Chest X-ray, PA view. Patient: 34 years old, sex F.
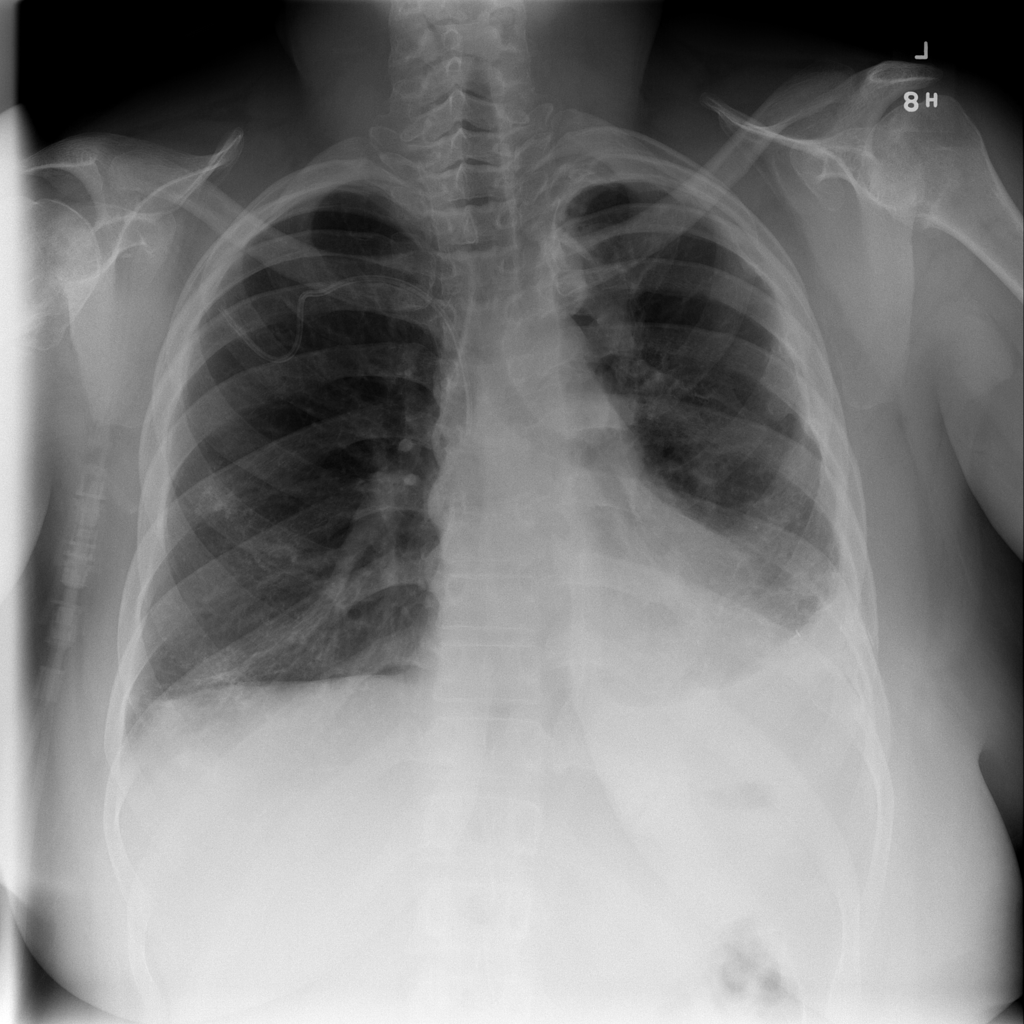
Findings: Pleural_Thickening